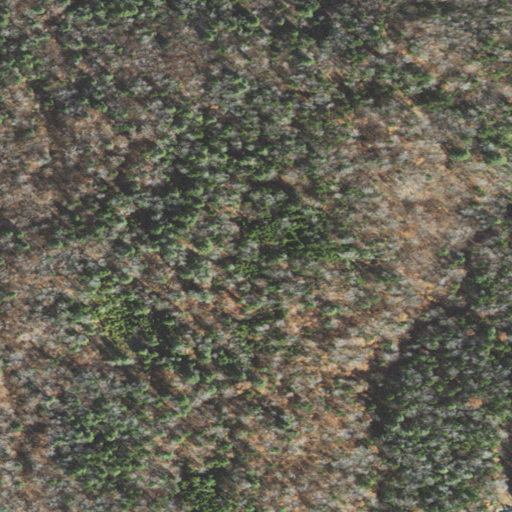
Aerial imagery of mountain in New Hampshire named Unity Mountain containing mixed forest, deciduous forest, and open development